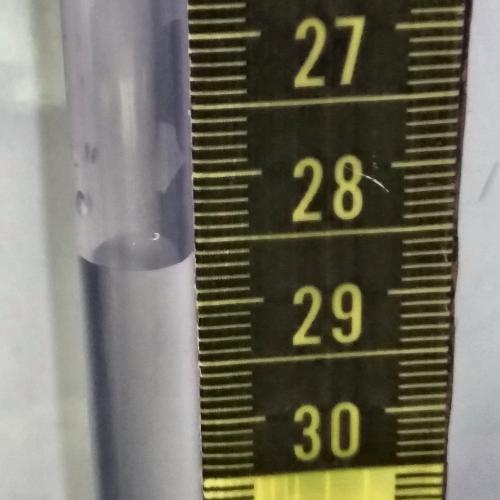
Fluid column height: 28.6 cm